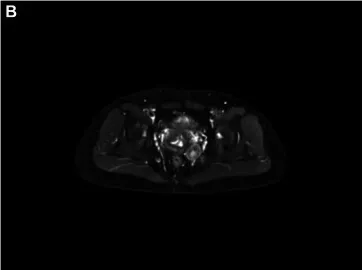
(A-D) Magnetic resonance imaging. The left posterior cervical tubercle is seen on a T1-weighted image (T1WI) with a slightly low signal, T2-weighted fat suppression (T2-FS) image with high and low mixed signals, and on diffusion-weighted imaging (DWI) with partially limited diffusion, showing enhancement after noticeable inhomogeneous enhancement, and visible snake vascular signs.
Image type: radiology (mri)